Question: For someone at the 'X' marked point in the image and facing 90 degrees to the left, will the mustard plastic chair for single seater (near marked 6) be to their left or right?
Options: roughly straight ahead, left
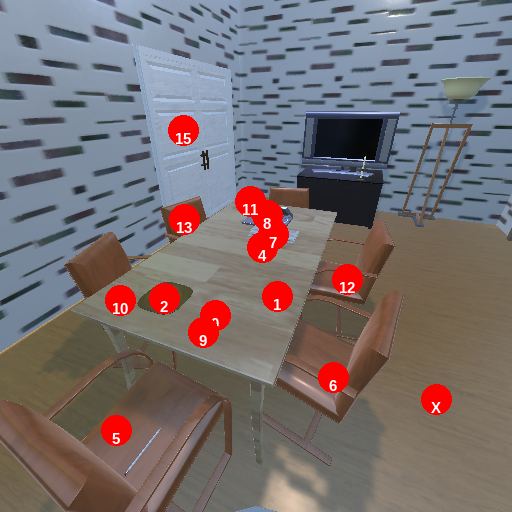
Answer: roughly straight ahead